Aerial crown-view tile of a tropical tree (Barro Colorado Island, Panama), acquired 20241014:
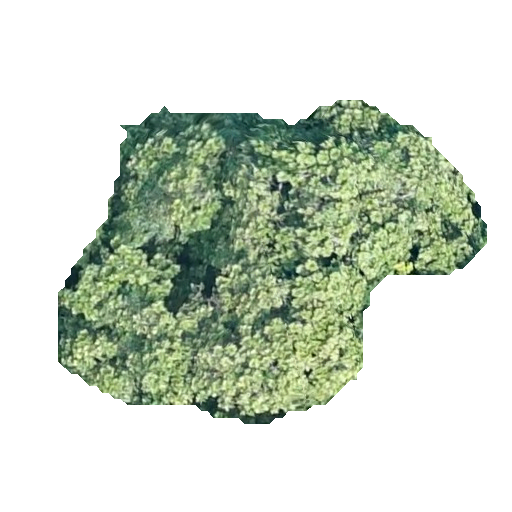
Species: Anacardium excelsum
GBIF accepted scientific name: Anacardium excelsum
Crown area: 146.557 m²